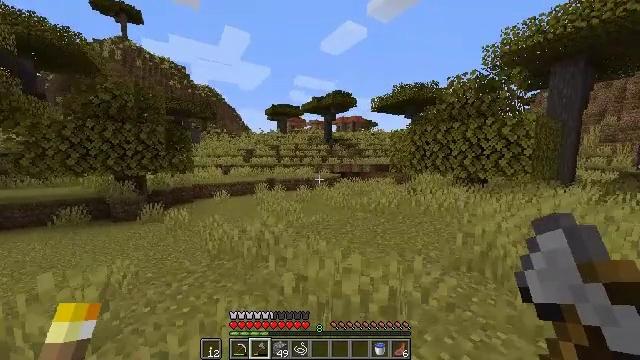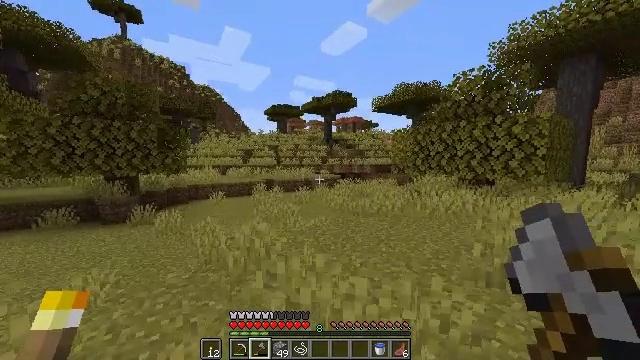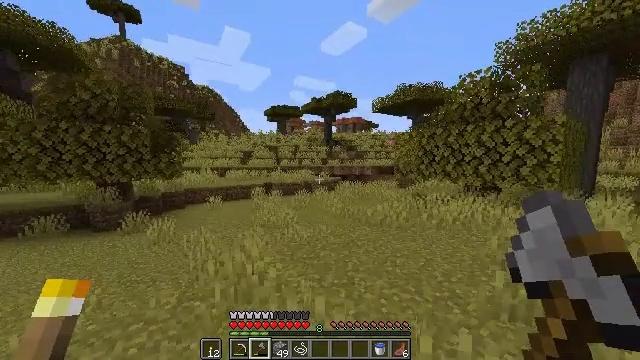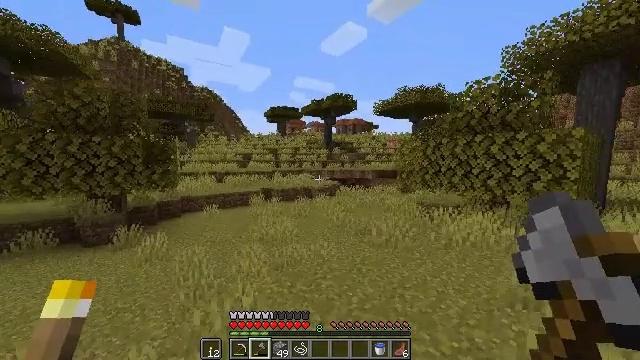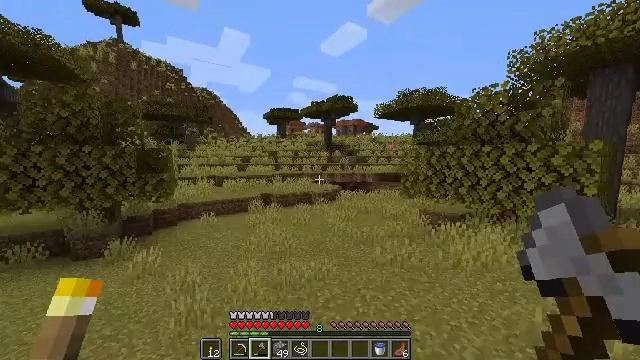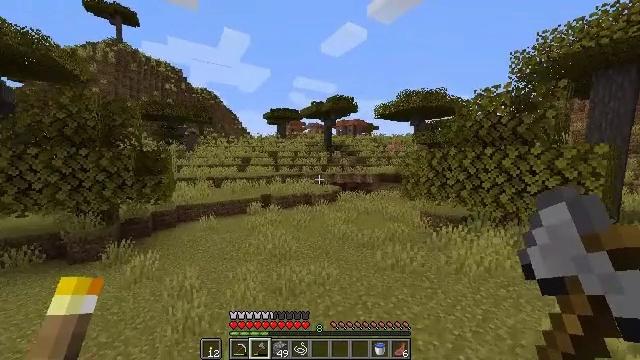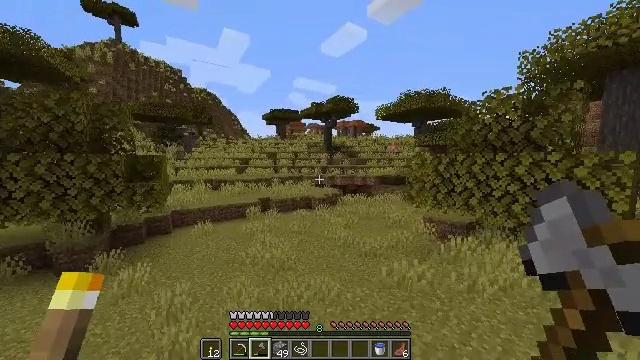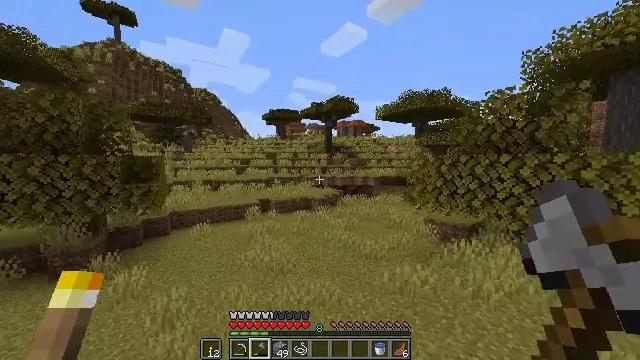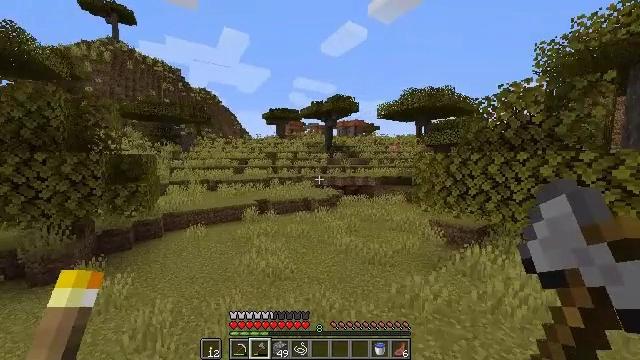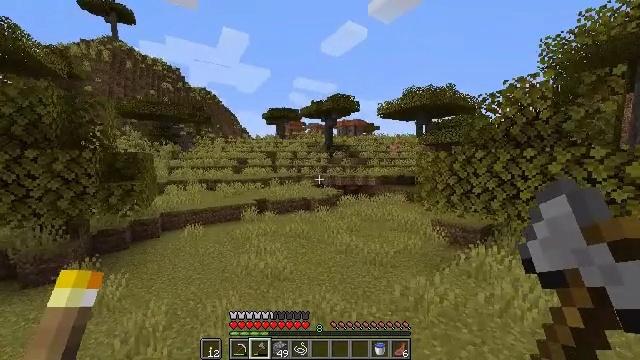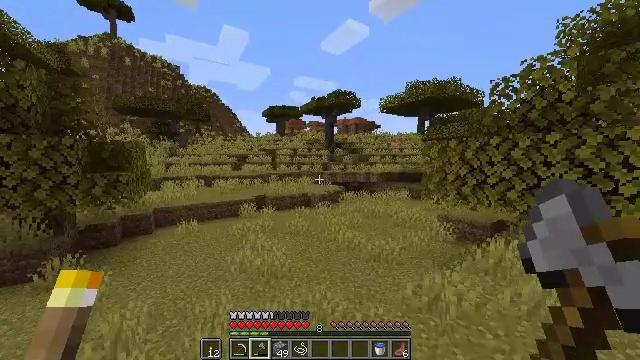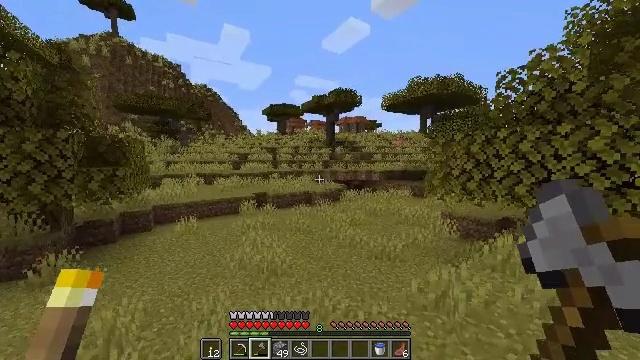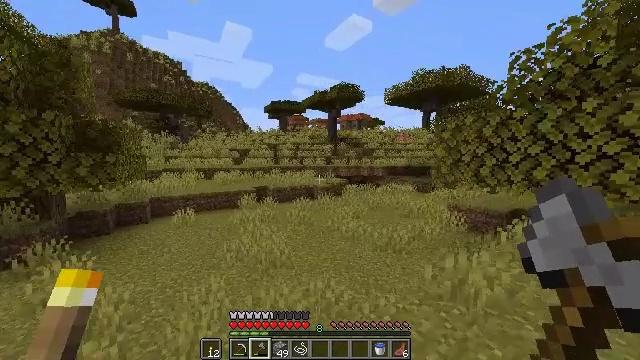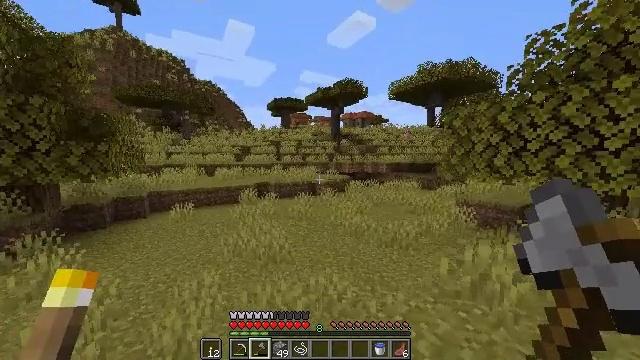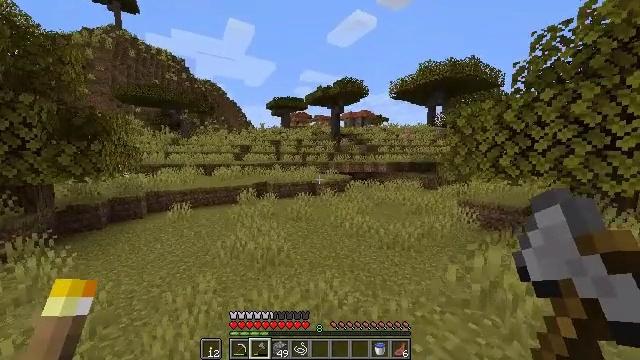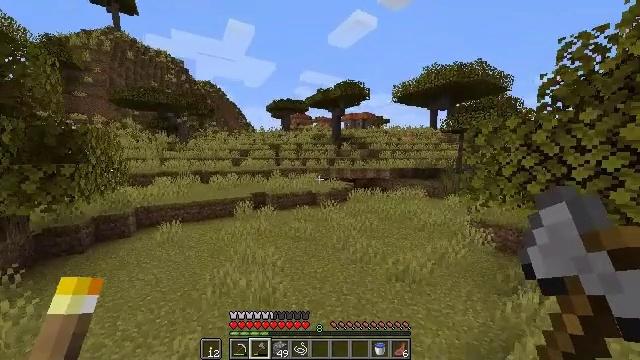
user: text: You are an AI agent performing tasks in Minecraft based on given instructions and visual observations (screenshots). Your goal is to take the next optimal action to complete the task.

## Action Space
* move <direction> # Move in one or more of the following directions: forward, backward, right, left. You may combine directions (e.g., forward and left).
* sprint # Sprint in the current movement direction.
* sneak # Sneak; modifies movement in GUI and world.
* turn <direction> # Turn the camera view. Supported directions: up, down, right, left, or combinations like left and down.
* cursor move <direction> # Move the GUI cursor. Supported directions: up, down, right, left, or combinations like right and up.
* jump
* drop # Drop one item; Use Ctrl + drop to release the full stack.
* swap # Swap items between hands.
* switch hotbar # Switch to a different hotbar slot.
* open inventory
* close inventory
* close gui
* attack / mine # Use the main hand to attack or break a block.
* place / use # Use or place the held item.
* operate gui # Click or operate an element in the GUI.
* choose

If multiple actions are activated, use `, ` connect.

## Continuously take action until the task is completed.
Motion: motion action
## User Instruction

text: Attack the orange carpet to remove it.
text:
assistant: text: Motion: move forward, sprint, attack / mine
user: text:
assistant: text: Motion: move forward, sprint, attack / mine, jump
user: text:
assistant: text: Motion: move forward, sprint, attack / mine, jump
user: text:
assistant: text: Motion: move forward, sprint, attack / mine, jump
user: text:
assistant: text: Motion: move forward, sprint, attack / mine, jump
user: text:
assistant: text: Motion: move forward, sprint, attack / mine, jump
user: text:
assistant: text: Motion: move forward, sprint, attack / mine, jump
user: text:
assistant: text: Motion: move forward, sprint, attack / mine, jump
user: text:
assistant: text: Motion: move forward, sprint, attack / mine, jump
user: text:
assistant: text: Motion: move forward, sprint, attack / mine, jump
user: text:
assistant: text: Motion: move forward, sprint, attack / mine, jump
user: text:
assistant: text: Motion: move forward, sprint, attack / mine, jump
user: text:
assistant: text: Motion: move forward, sprint, attack / mine, jump
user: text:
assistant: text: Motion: move forward, sprint, attack / mine, jump
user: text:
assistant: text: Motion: move forward, sprint, attack / mine, jump
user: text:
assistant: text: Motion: move forward, sprint, turn left, attack / mine, jump
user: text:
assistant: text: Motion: move forward, sprint, turn left, attack / mine, jump
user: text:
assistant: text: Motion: move forward, sprint, attack / mine, jump
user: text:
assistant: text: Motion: move forward, sprint, attack / mine, jump
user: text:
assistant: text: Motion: move forward, sprint, attack / mine, jump
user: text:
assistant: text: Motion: move forward, sprint, attack / mine, jump
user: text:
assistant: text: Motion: move forward, sprint, attack / mine, jump
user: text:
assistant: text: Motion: move forward, sprint, attack / mine, jump
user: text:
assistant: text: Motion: move forward, sprint, attack / mine, jump
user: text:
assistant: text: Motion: move forward, sprint, attack / mine, jump
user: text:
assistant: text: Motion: move forward, sprint, attack / mine, jump
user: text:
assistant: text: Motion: move forward, sprint, attack / mine, jump
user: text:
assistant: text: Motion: move forward, sprint, attack / mine, jump
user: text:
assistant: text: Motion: move forward, sprint, attack / mine, jump
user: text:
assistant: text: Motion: move forward, sprint, attack / mine, jump